Interaction volume radius: 5 \u00c5
Interaction volume height: 25 \u00c5
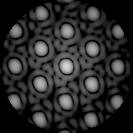
Disorder parameter: 0.02698